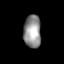
Tissue: skin
Cell type: Epithelial cells
Senescence score: 0.934
Nuclear area (px): 557
Mean DAPI intensity: 145.736